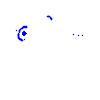
Particle: kaon